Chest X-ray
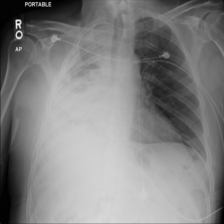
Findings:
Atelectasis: negative
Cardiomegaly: negative
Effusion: positive
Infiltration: positive
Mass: negative
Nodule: negative
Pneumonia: negative
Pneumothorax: negative
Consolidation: negative
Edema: negative
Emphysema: negative
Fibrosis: negative
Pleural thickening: negative
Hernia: negative